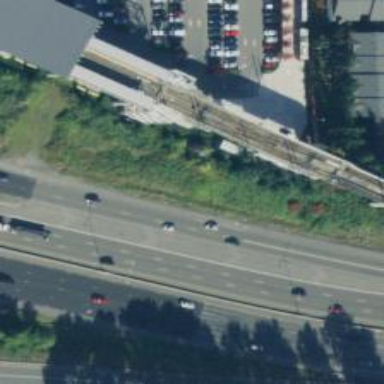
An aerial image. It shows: Railway crossing.